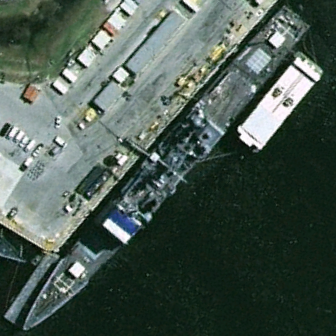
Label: cruiser